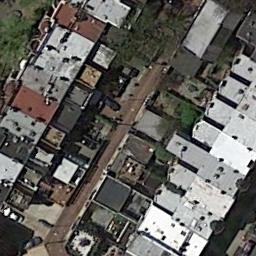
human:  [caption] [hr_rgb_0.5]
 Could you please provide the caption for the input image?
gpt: The dense residential is next to some trees and cars .

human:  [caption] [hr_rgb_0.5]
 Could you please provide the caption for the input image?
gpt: The road beside the residential area is very narrow .

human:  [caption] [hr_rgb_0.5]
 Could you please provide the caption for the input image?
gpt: There are many roads and neatly arranged houses and trees and many vehicles in densely populated areas .

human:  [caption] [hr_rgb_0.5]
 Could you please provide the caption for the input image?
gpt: A dense residential area has lots of houses next to each other while some roads go through the residential area .

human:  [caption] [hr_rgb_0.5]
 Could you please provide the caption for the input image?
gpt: There are buildings of different colors on a dense residential area .